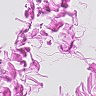
Metastatic tissue present: no